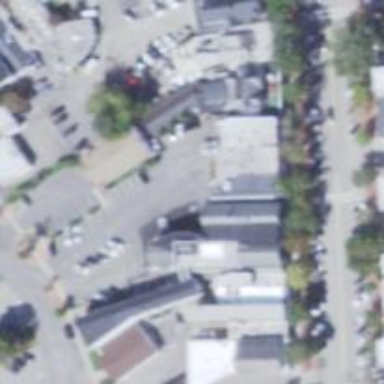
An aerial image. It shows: Commercial building.